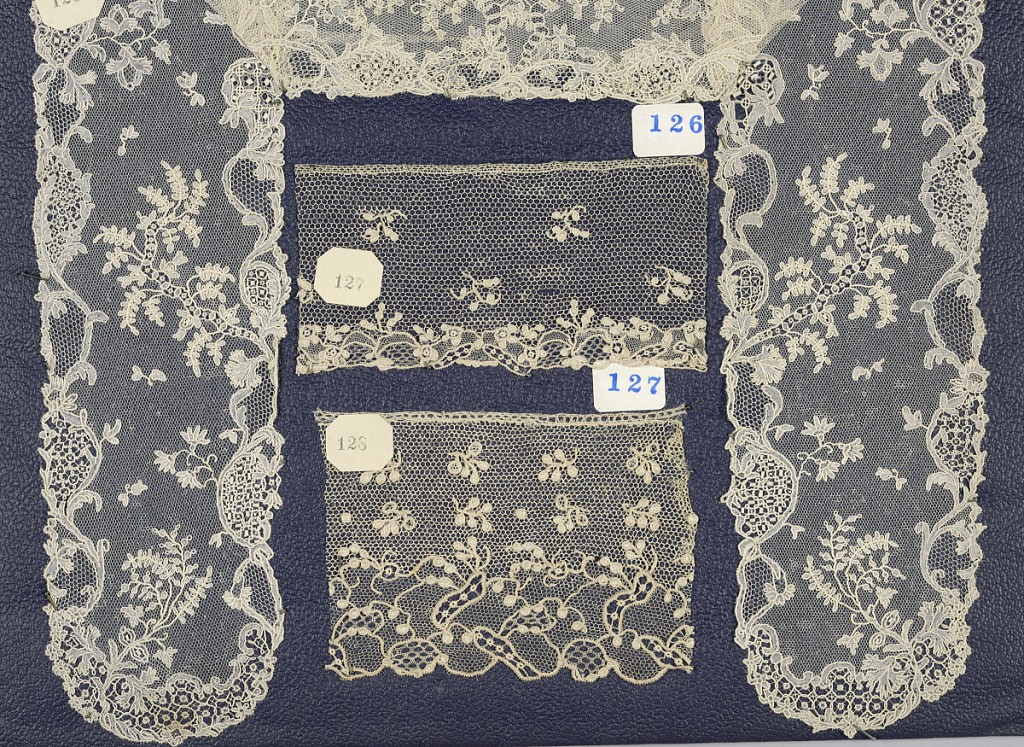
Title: Border
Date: mid-18th century
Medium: Technique: needle lace
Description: Needle lace pattern on bobbin net ground, floral vine; mid-18th century Alencon Barbe